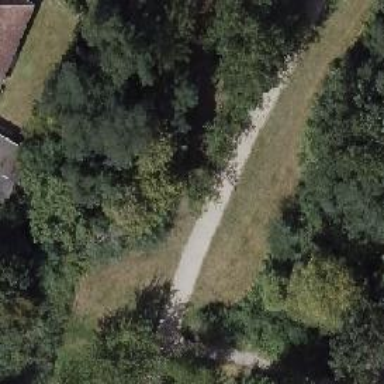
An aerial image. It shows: Compacted path.